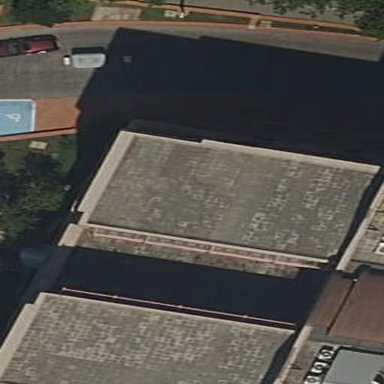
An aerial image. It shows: Part of building.